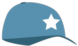
blue cap